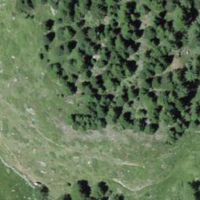
EUNIS habitat code: 26
Species observed at this site:
Pilosella officinarum